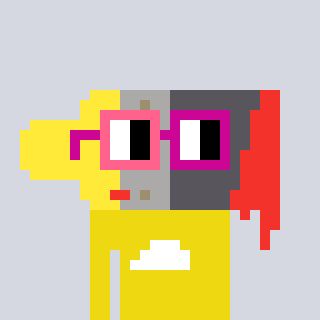
a pixel art character with square pink and red glasses, a paintbrush-shaped head and a yellow-colored body on a cool background